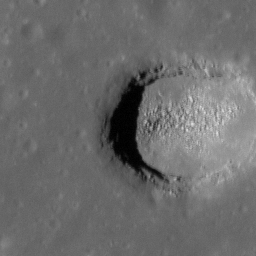
Pit: North Procellarum 1 Pit
Host crater: Oceanus Procellarum
Host type: mare
Lunar coordinates: latitude 35.41, longitude 314.36